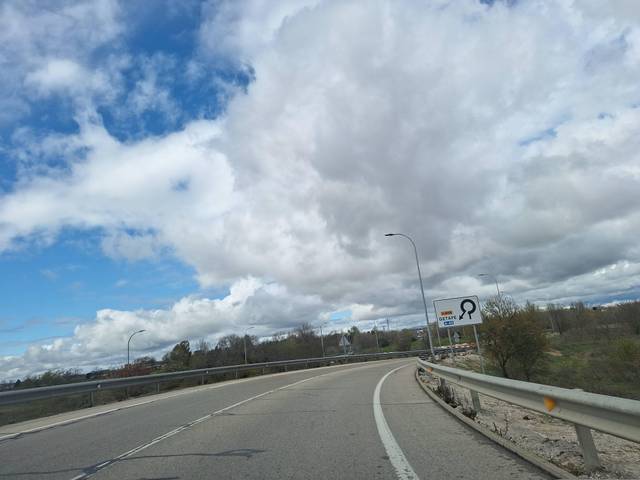
Region: Spain
Coordinates: 40.337, -3.79